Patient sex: F
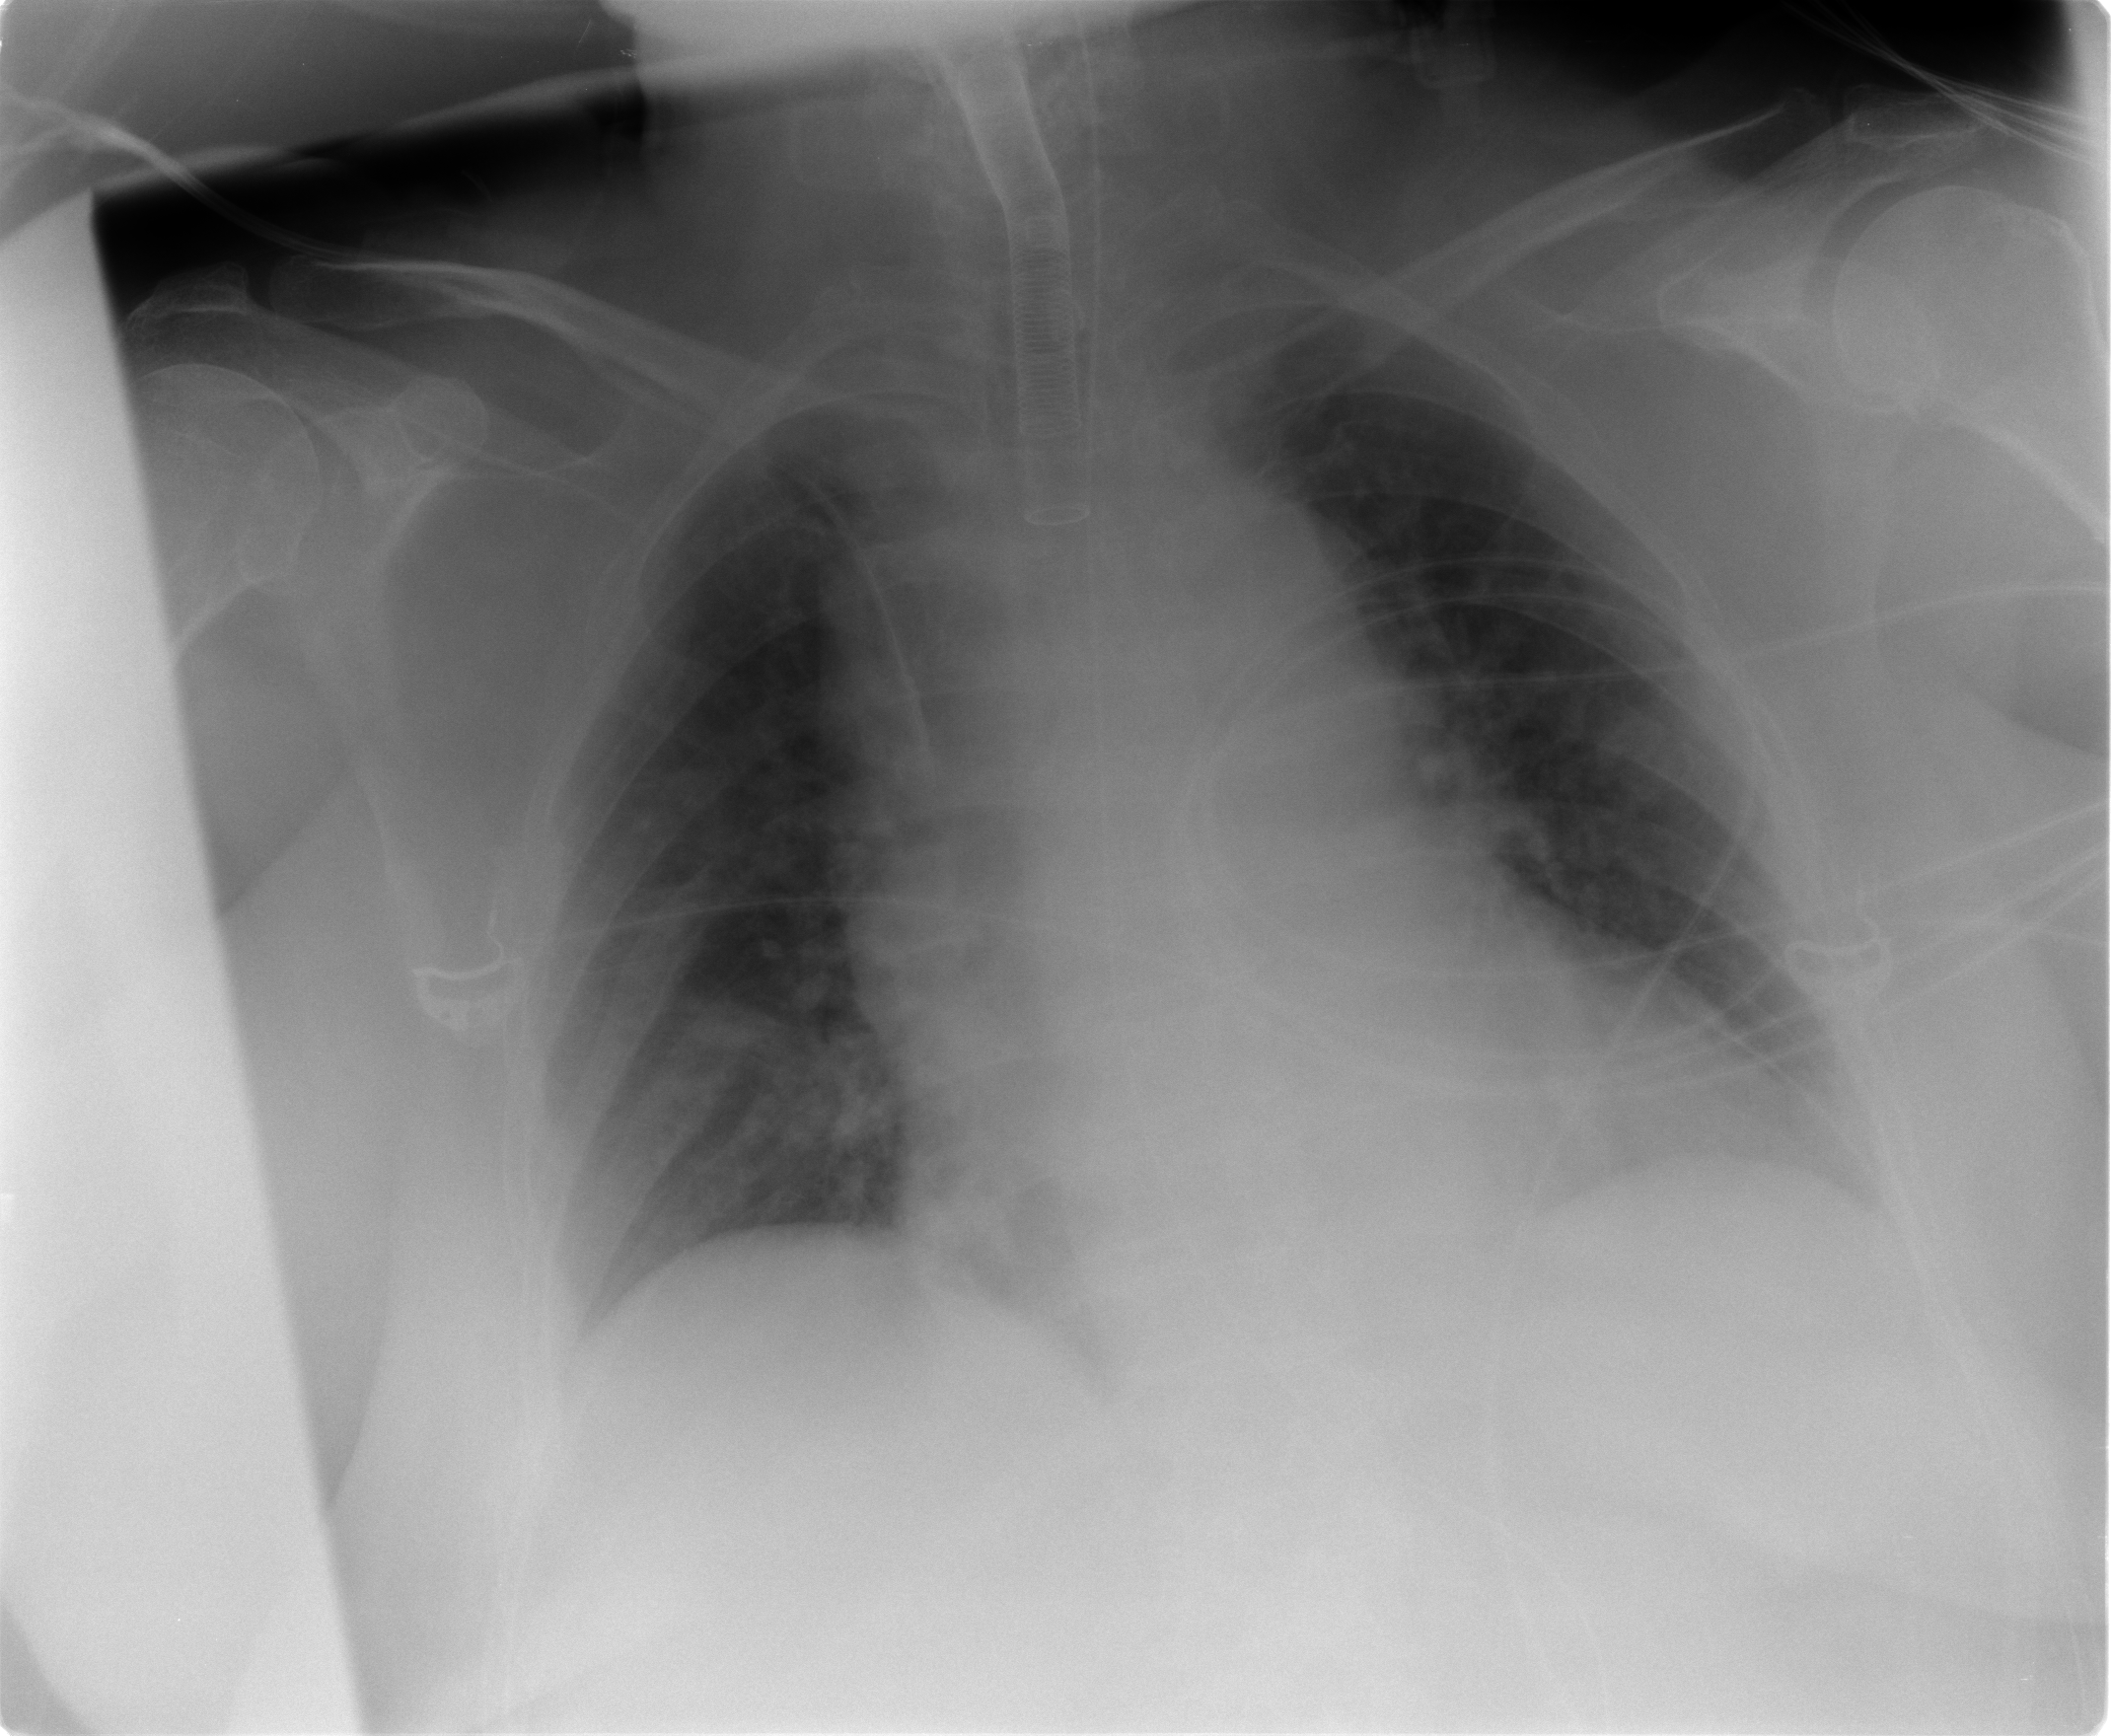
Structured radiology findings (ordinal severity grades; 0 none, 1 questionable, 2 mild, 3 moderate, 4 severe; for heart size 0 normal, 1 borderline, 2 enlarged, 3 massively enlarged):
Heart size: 2
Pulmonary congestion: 2
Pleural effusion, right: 1
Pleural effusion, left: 0
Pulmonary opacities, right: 0
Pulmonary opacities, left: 2
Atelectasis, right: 2
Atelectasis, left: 2